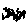
Label: zigzag